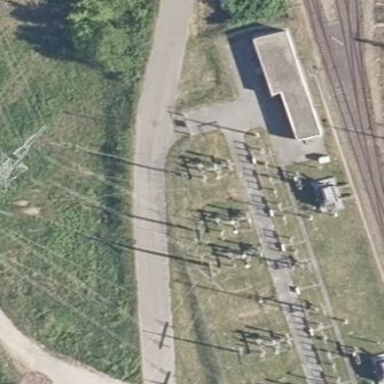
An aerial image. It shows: Outdoor power substation specifically designed for traction. It is enclosed by fence.